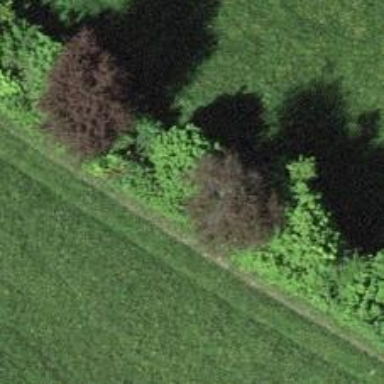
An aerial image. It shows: Hedge acting as barrier.